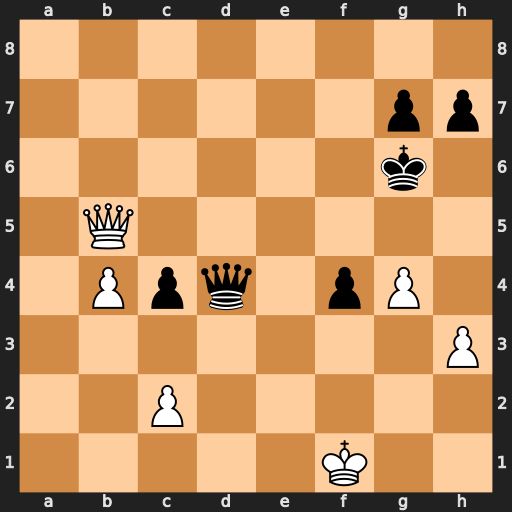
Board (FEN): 8/6pp/6k1/1Q6/1Ppq1pP1/7P/2P5/5K2
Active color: w
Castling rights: -
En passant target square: -
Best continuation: Qf5+ Kh6 Qh5#